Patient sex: F
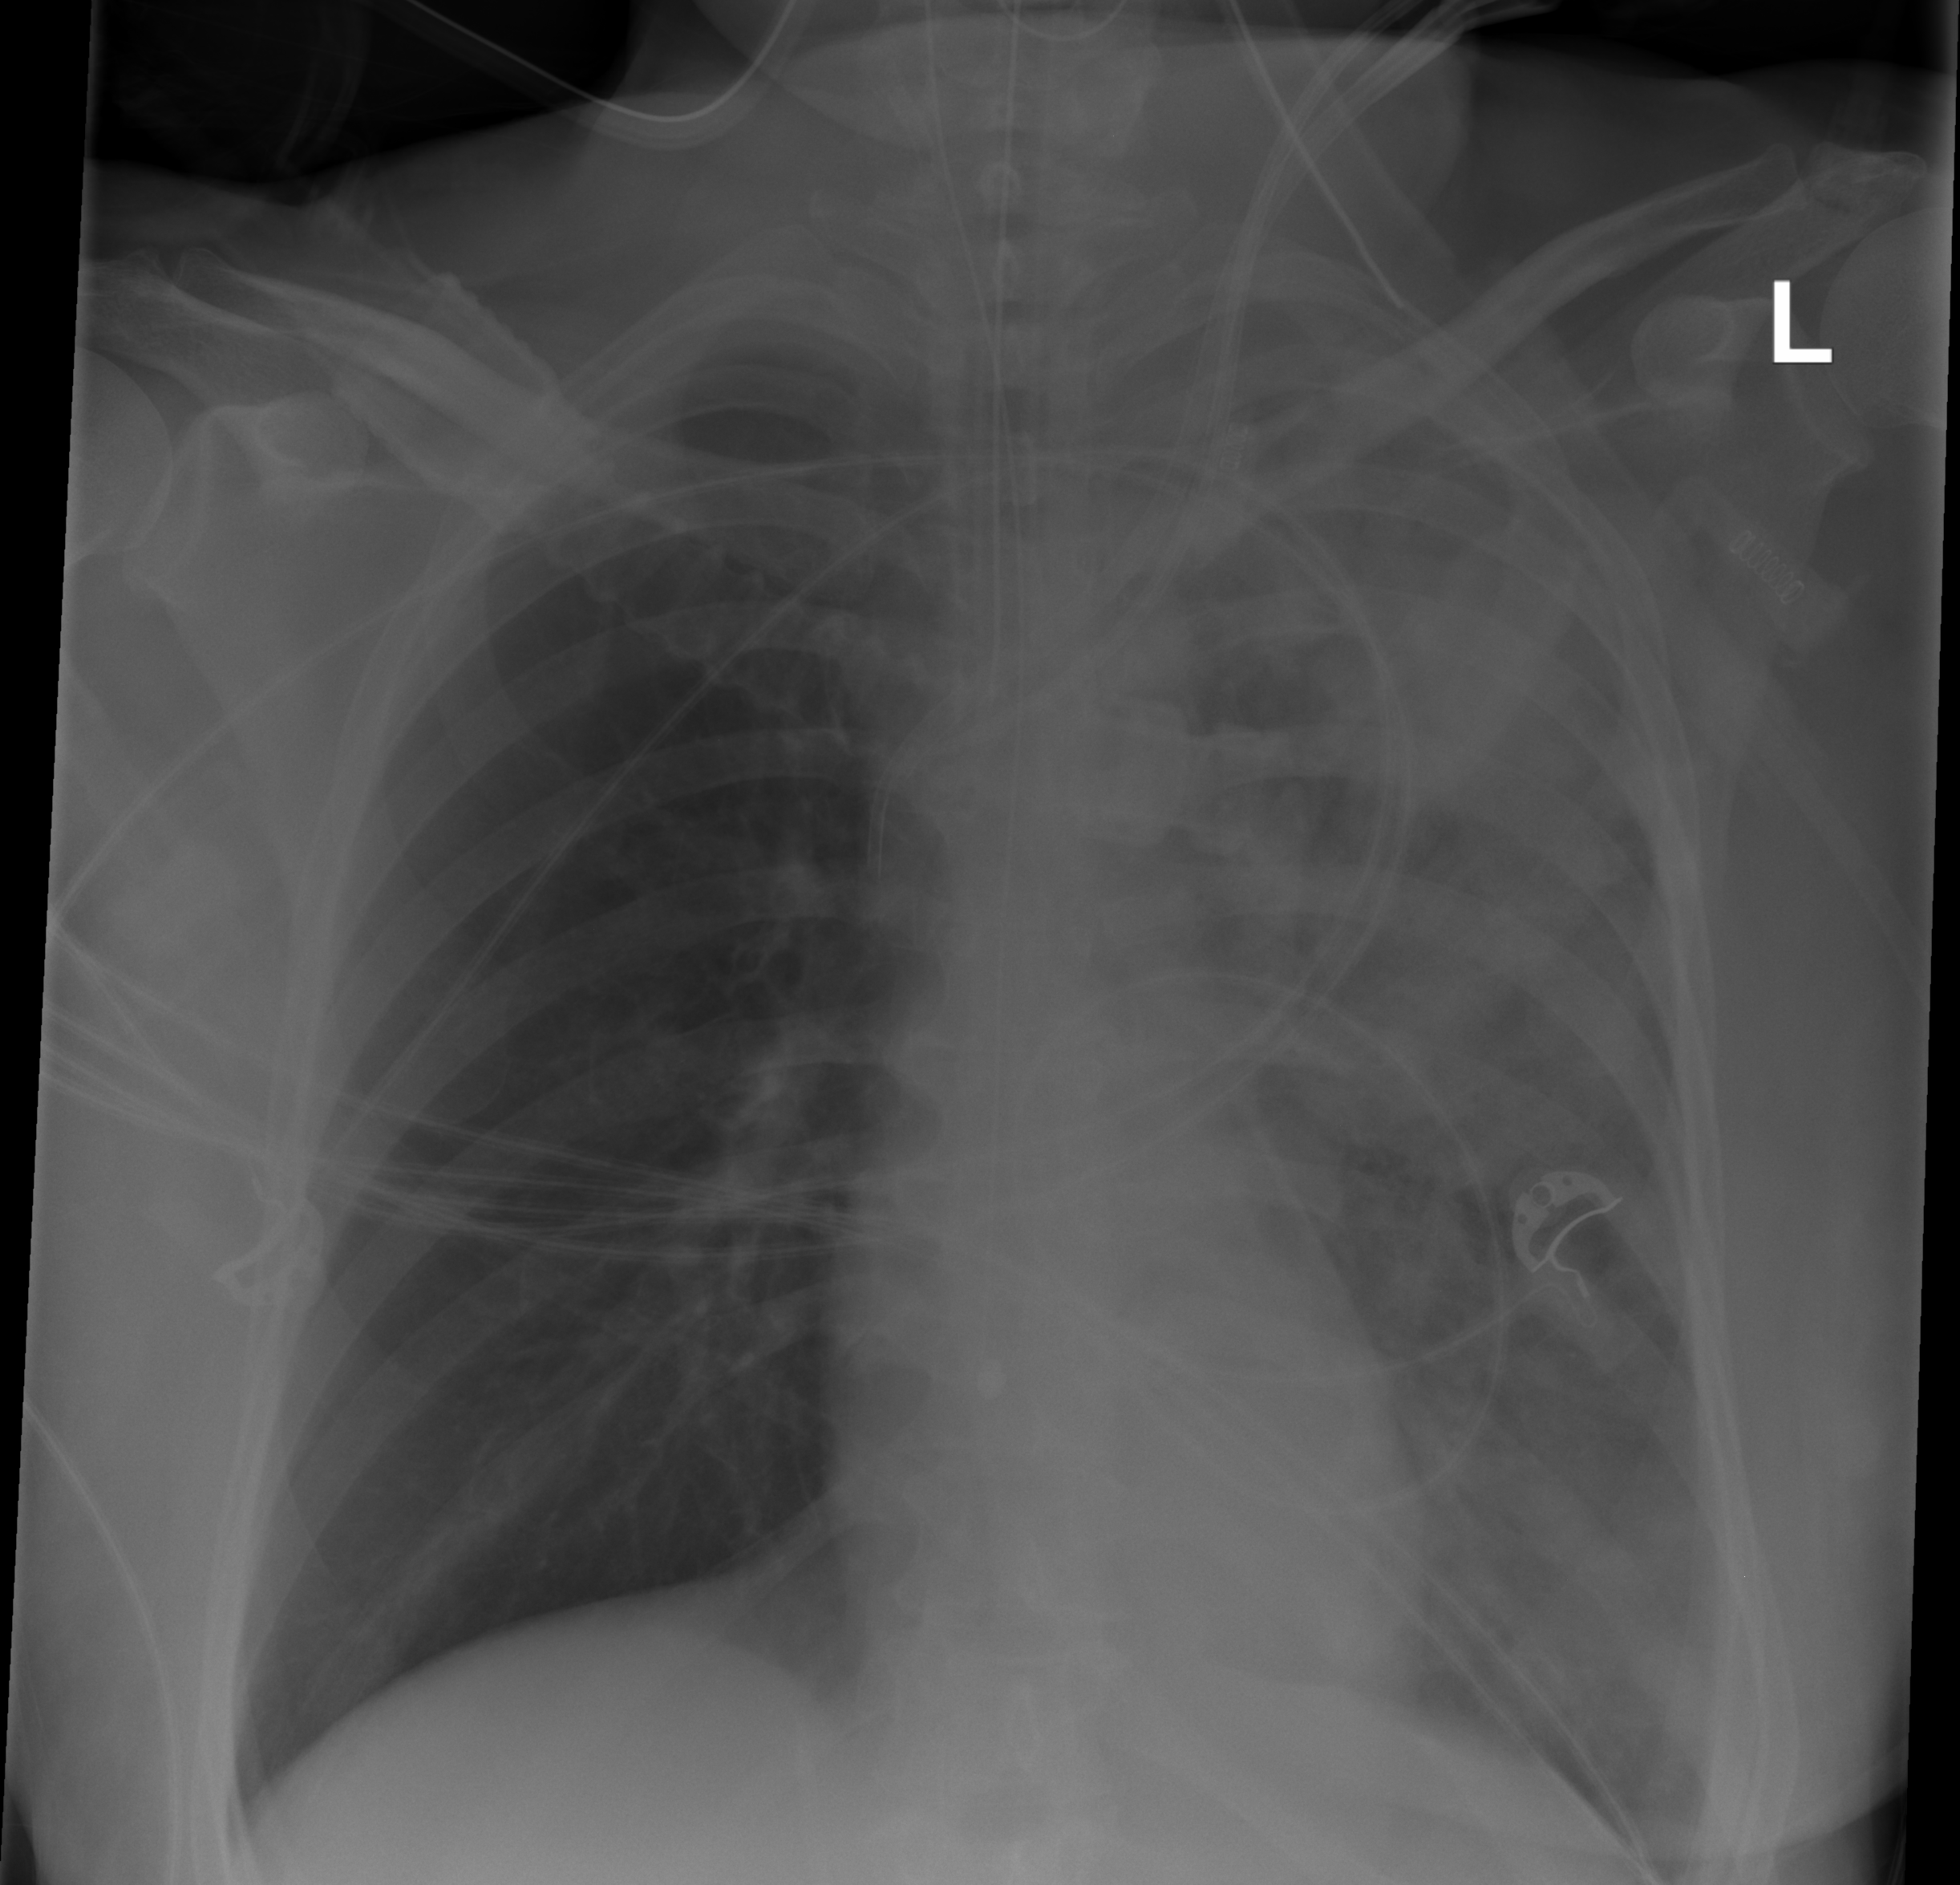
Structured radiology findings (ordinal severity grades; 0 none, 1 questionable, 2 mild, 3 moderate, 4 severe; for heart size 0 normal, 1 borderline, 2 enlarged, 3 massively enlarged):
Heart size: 0
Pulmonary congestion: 0
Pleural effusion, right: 0
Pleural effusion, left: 0
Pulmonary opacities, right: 0
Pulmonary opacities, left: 3
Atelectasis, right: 0
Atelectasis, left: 3